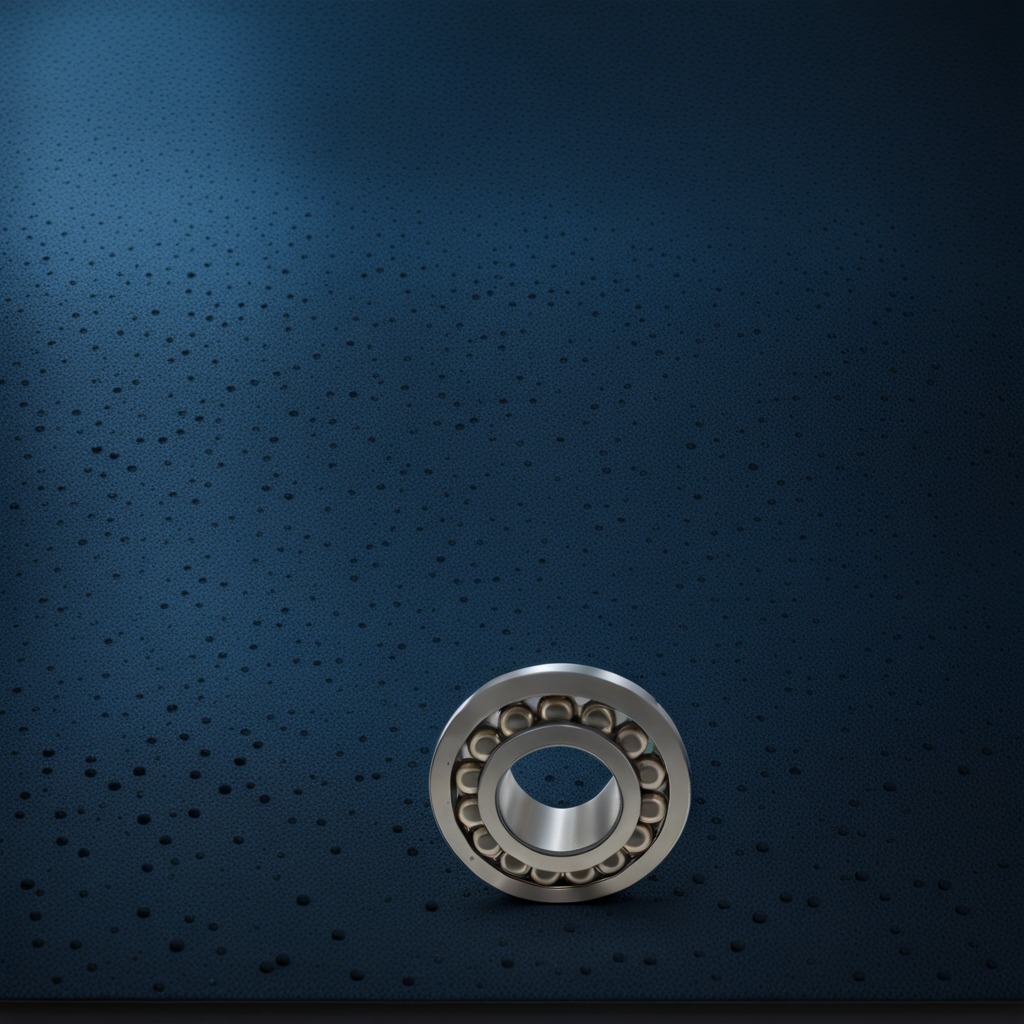
A metal ball bearing is lying on the granite tabletop.